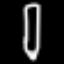
Label: pencil